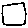
Label: square